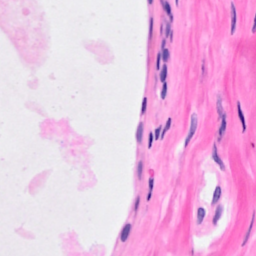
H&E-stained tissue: Breast